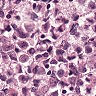
Metastatic tissue present: yes